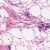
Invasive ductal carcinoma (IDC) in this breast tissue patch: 0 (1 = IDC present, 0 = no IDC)